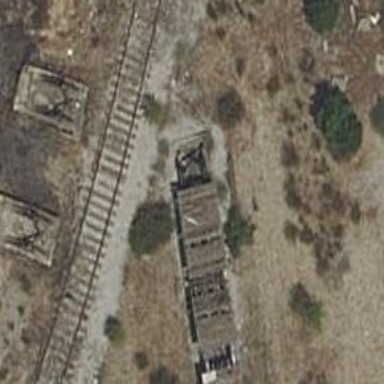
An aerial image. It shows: Rail yard with electrified contact lines for the trains.